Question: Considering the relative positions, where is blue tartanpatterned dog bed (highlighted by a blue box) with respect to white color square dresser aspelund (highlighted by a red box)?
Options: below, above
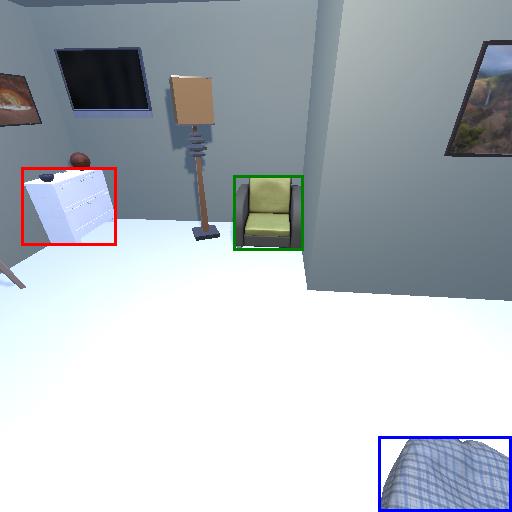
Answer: below